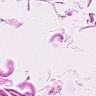
Metastatic tissue present: no